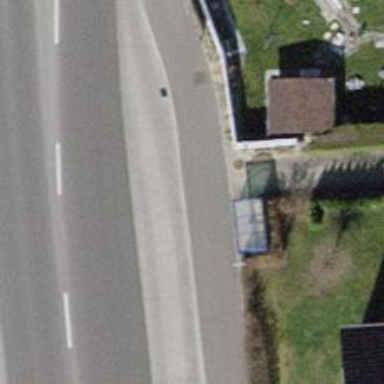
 serving as platform for public transportation."